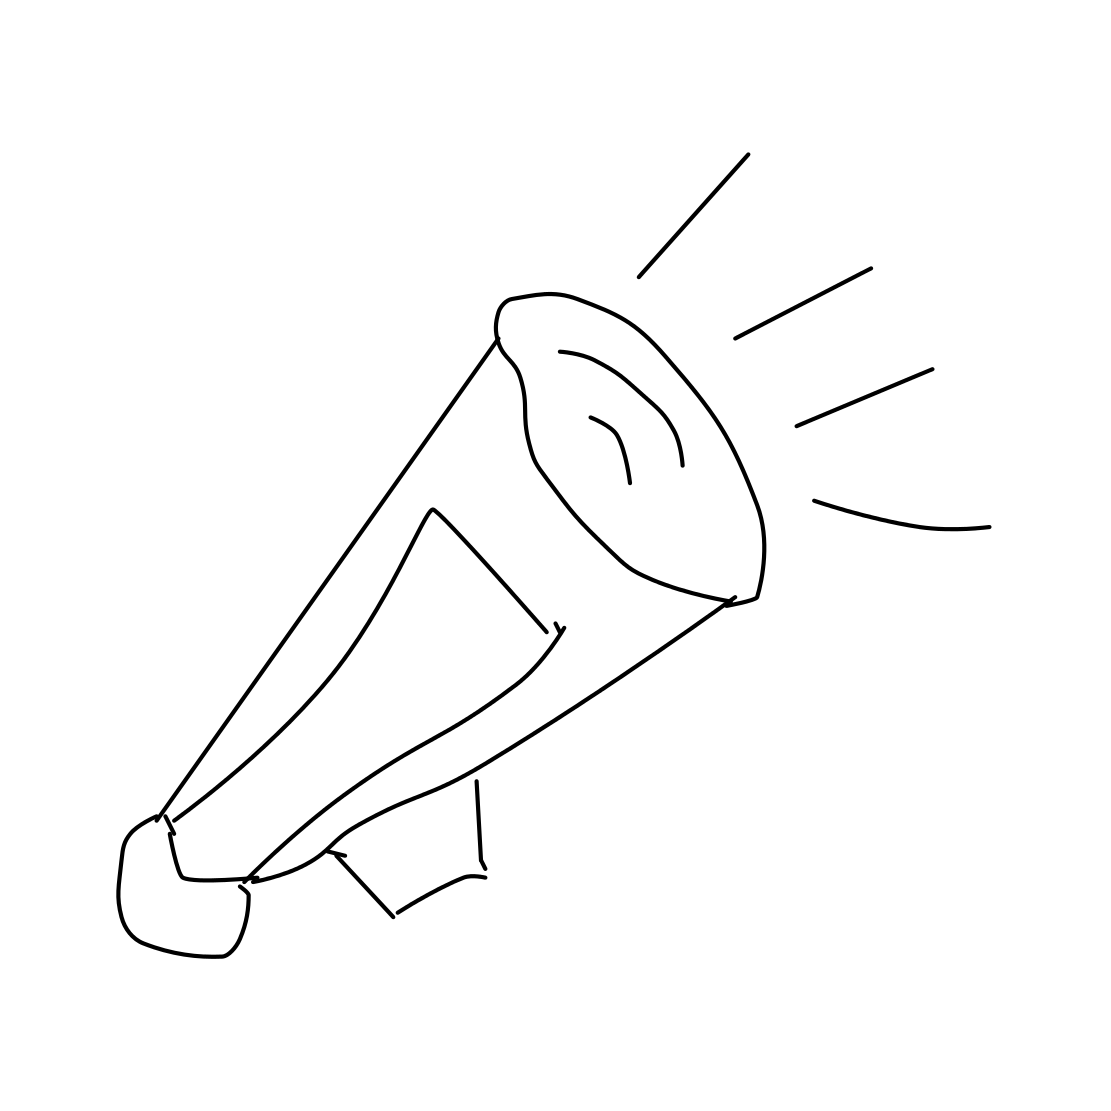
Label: megaphone